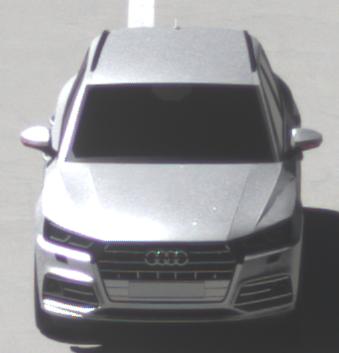
Make: Audi
Model: Q5 45 TFSI
Detailed model: Q5 (FY)
Model produced from: 2019/01
Model produced until: 2019/05
Doors: 5
Color: white
Road condition: wet road
Daytime: midday
Contrast: high contrast